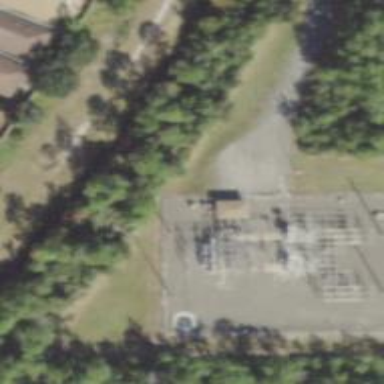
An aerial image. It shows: Distribution level power substation enclosed by fence.